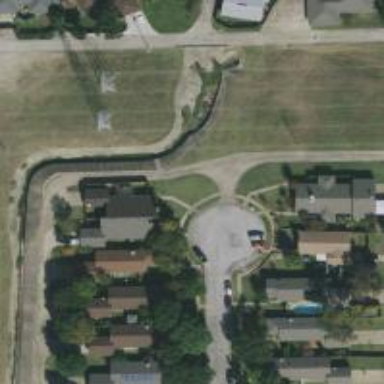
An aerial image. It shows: Alley classified as service road.